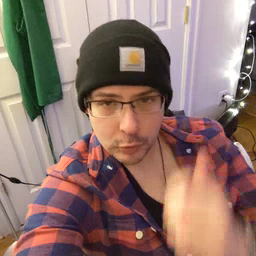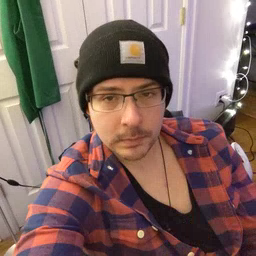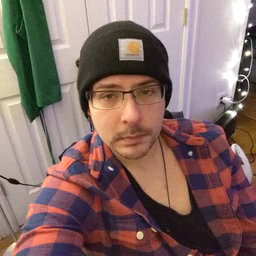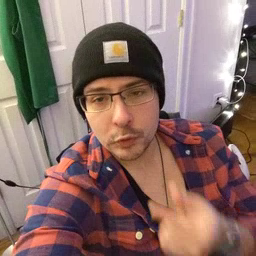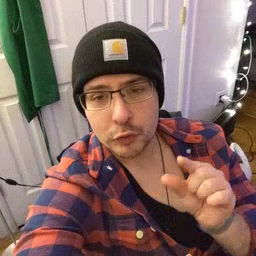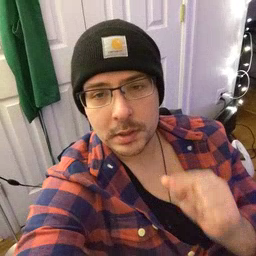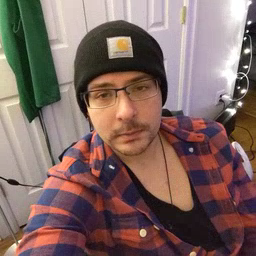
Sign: green